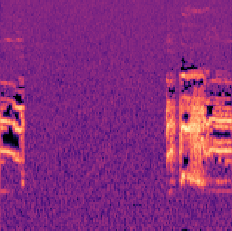
Sound class: Rooster